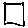
Label: square